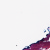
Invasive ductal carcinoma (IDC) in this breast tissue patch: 0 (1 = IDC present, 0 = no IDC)